Question: I am trying to call a modal from within a button inside a slickgrid. I have tried using.
'''
$('#myModal').modal('show');
'''
Clicking on the button inside the grid will not display my second modal.
I plan on having another grid inside this new modal. I have looked at perhaps using a latest version of bootstrap because i thought that may be what was causing the issue but it has not made a difference. Here is my fiddle <URL>
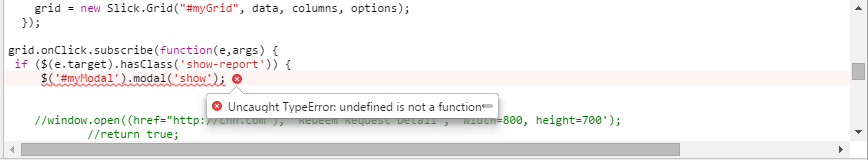
Answer: Here is an option:
<URL>
Launch the modal though data attributes in the '.show-report' button.
'''
function reportFormatter(row, cell, value, columnDef, dataContext) {
return "<button class='show-report' data-toggle='modal' data-target='#myModal'>show</button>";}
'''
Comment the modal show in subscribe event.
'''
grid.onClick.subscribe(function(e,args) {
if ($(e.target).hasClass('show-report')) {
//$('#myModal').modal('show');
'''